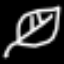
Label: leaf